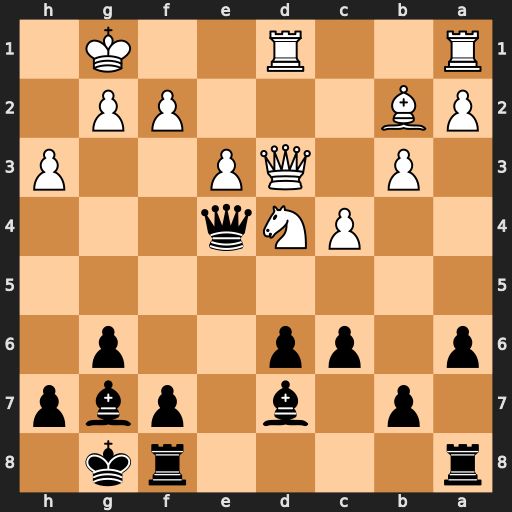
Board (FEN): r4rk1/1p1b1pbp/p1pp2p1/8/2PNq3/1P1QP2P/PB3PP1/R2R2K1
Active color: b
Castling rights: -
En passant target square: -
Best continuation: Qxd3 Rxd3 c5 Bc3 cxd4